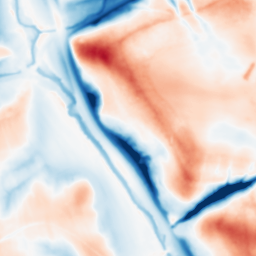
Category: multiscale
Decomposition family: dog_multiscale
Decomposition parameters: sigma_ratio: 1.6
n_scales: 6
base_sigma: 1
Upsampling method: bspline
Upsampling parameters: scale: 2
Upsampling scale: 2